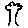
Label: tree